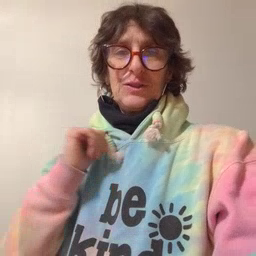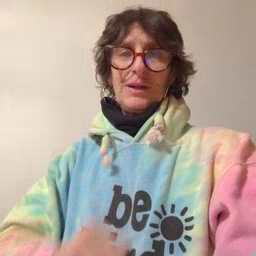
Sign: jacket